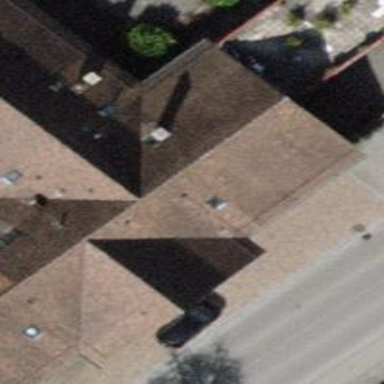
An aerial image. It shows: Restaurant.